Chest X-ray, AP view. Patient: 59 years old, sex M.
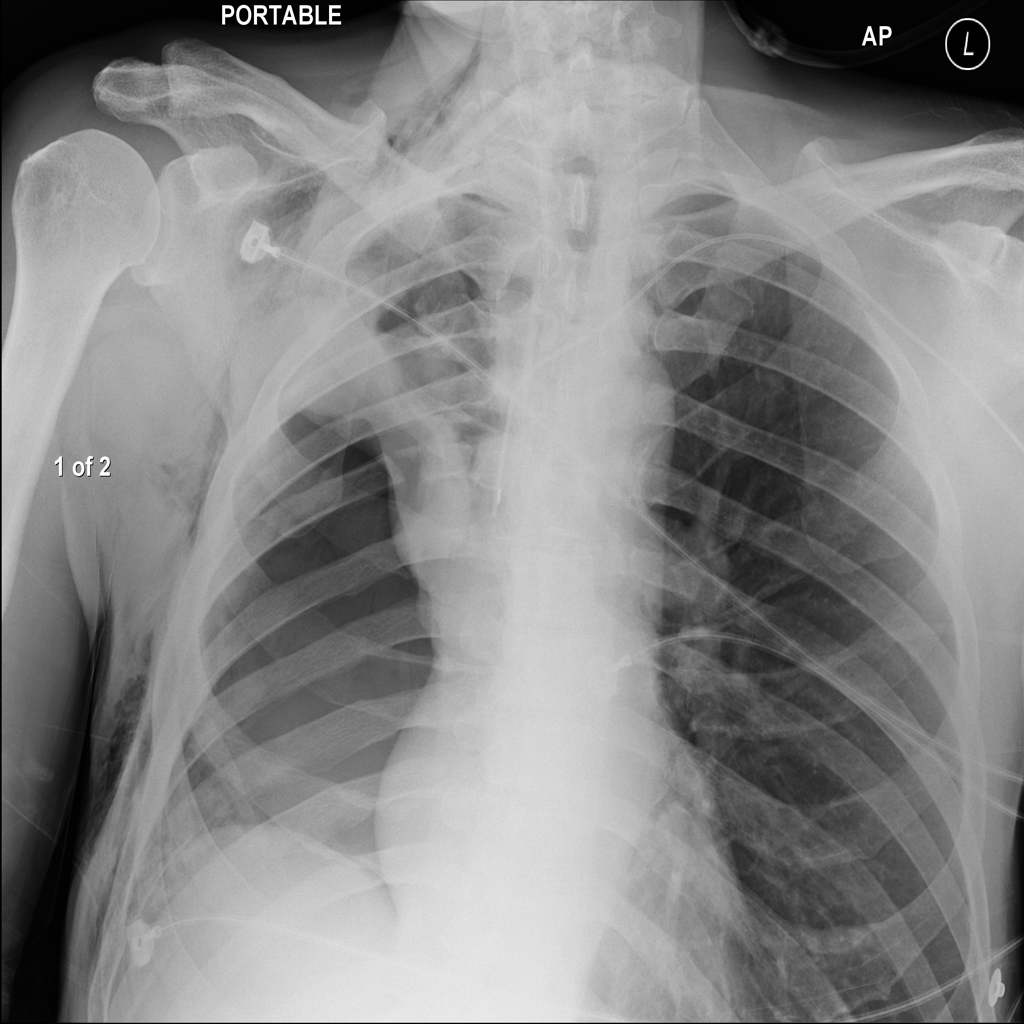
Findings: No Finding